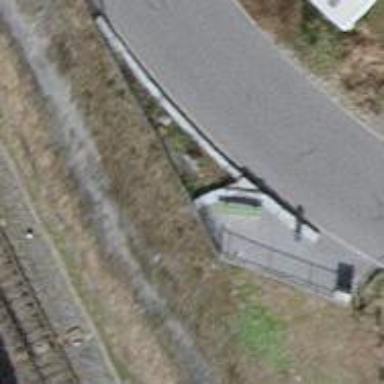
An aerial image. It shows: Bench.